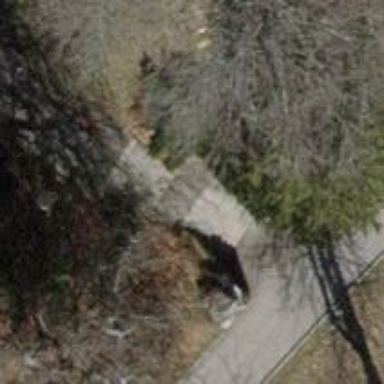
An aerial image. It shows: Steps with asphalt surface.